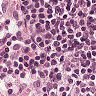
Metastatic tissue present: no